Question: Hello I use Jquery UI dialog box to put in some long text.
Once I open the dialog box, it shows like this in default (It should show the upper part of the dialog box):

I try to change the '$('.ui-dialog').css("top", "0px");'to push the scroll bar to the top, but it is not working. Is there anyway I can fix this?
Thanks!
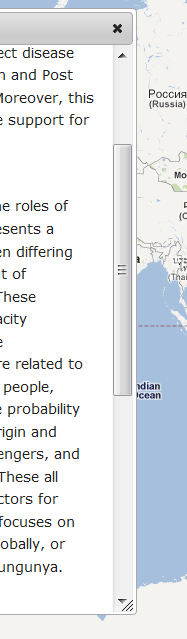
Answer: Try this
'''
$('.ui-dialog').scrollTop(0);
'''